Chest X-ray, PA view. Patient: 36 years old, sex M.
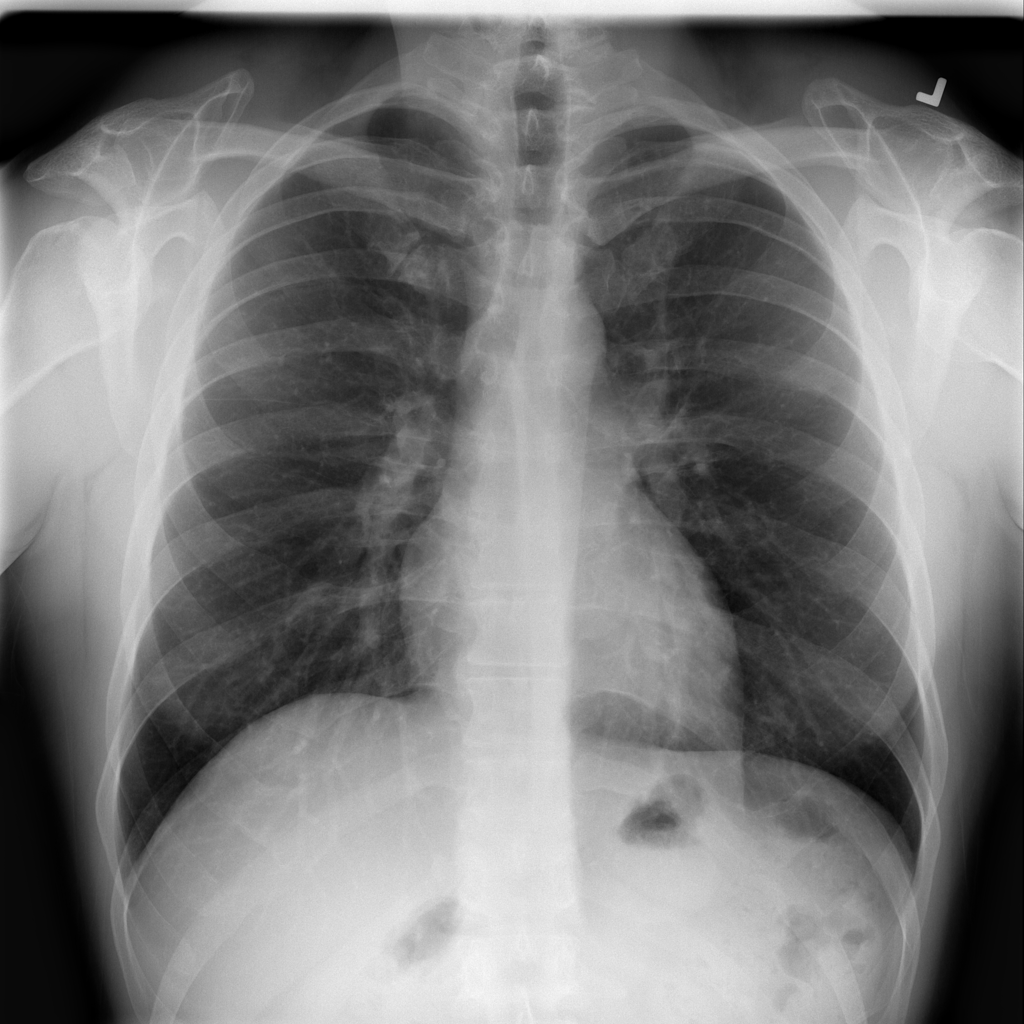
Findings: Infiltration